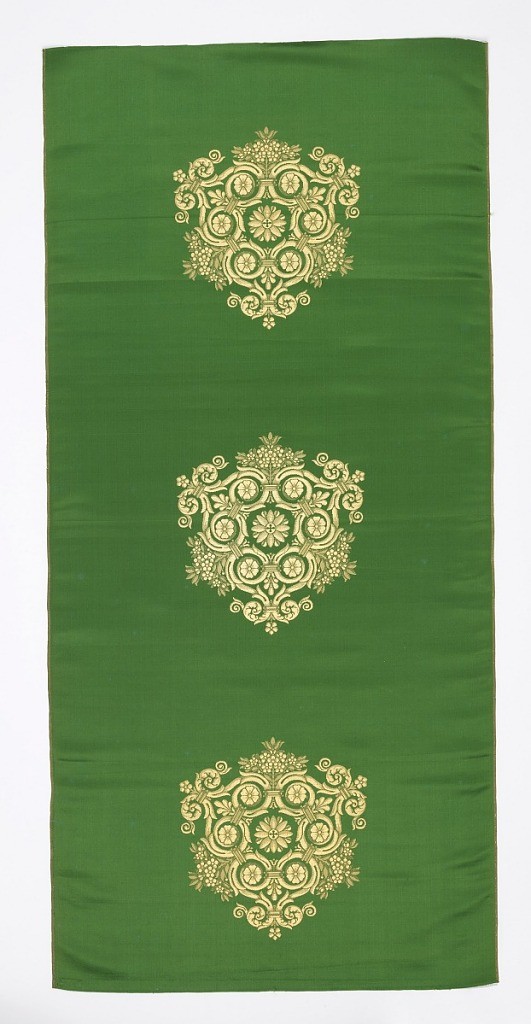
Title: Textile
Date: ca. 1840
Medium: silk Technique: satin patterned by continuous supplementary weft
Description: Length of woven silk satin in bright green with repeating symmetrical sheild-shaped ornament in pale yellow down the center.